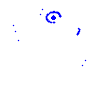
Particle: pion